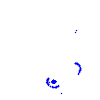
Particle: electron